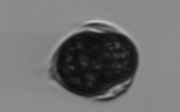
Label: Mesodinium